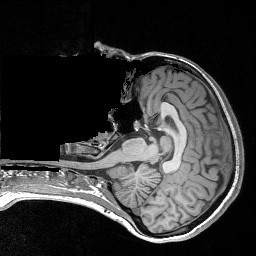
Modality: T1w
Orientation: axial